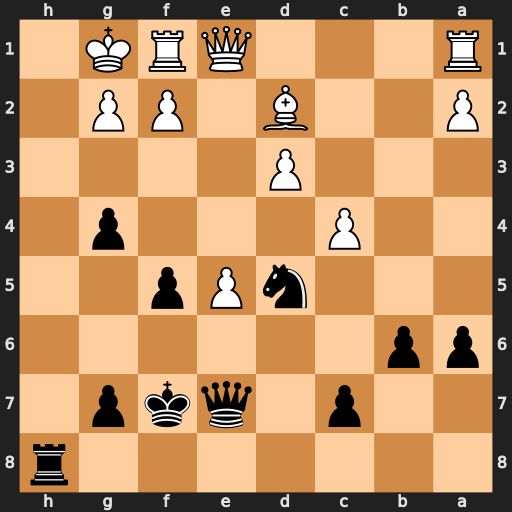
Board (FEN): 7r/2p1qkp1/pp6/3nPp2/2P3p1/3P4/P2B1PP1/R3QRK1
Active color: b
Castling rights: -
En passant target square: -
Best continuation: Qh4 f4 g3 Qxg3 Qxg3